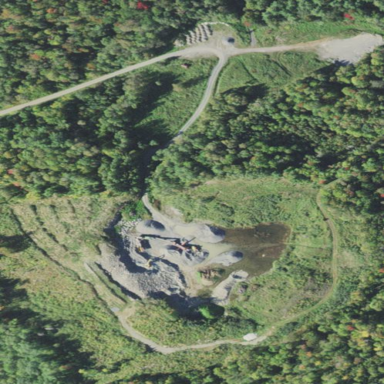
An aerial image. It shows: Quarry area.